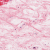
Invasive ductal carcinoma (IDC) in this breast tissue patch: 0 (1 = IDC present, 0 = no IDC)